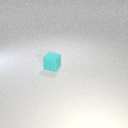
small cyan rubber cube